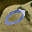
Label: 0